Field crop: maize
Growth stage: 1
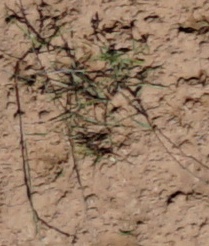
Species: lolium